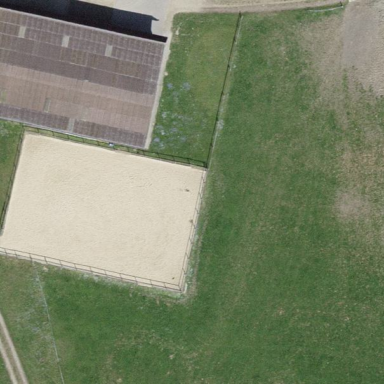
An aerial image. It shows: Equestrian track for leisure land activities.